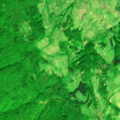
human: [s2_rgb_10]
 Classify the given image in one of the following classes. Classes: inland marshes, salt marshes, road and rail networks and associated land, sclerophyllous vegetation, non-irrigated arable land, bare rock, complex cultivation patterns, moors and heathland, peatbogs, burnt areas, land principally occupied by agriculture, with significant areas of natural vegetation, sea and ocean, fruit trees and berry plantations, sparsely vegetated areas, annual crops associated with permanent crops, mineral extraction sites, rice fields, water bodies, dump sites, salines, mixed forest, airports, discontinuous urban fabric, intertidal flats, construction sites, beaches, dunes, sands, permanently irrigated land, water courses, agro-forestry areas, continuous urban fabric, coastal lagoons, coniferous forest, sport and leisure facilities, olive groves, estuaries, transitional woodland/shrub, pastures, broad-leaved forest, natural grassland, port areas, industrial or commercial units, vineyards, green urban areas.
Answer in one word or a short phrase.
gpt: non-irrigated arable land, complex cultivation patterns, land principally occupied by agriculture, with significant areas of natural vegetation, broad-leaved forest, transitional woodland/shrub